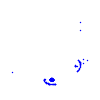
Particle: pion